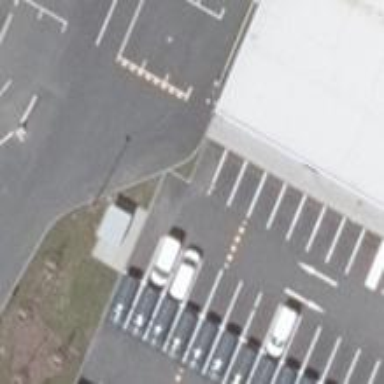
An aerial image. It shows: Road serving as parking aisle.